Question: I have a time series data, looks something like below. All I need is to generate the Sequence column for only 'Low' values. Also sequence should increment only when there is a change in 'MODE' value.
I am trying to do this using pyspark. Ideas or actual code to implement will be really appreciated.

Thanks,
Nash.
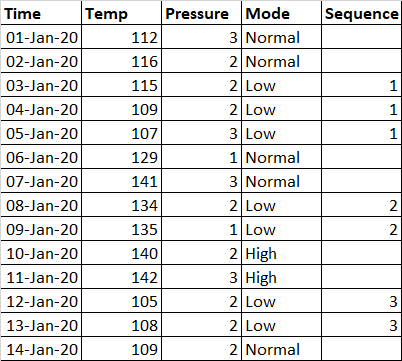
Answer: I have done something like this before using SQL and have translated it to Spark SQL, and if you are okay with that it is easy enough to create a temp view -> spark.sql and then go back to a data frame. I am sure it is also easily done in Pyspark.
'''
df.createOrReplaceTempView("data") # Name your temp view
query = """
SELECT time, temp, pressure, mode, CASE WHEN mode='Low' THEN sequence ELSE NULL END FROM (
SELECT *
, SUM(increment) OVER(order by time) as sequence
FROM (
Select *
, CASE WHEN mode!='Low' and LEAD(mode) OVER(order by time) != 'Low' THEN 0
WHEN mode='Low' AND lag(mode) OVER(order by time) = 'Low' then 0
WHEN SUM(CASE WHEN mode='Low' THEN 1 ELSE 0 END) over(order by time) > 0 THEN 1 ELSE 0 END as increment -- Don't want to start incrementing if there aren't any "lows" yet, like rows 1 and 2 in your table
FROM data -- the name of your temp view
)
)
"""
dfSequence = spark.sql(query)
'''
In the above query, the sequence= null if the mode is not 'Null', per the example you provided above.